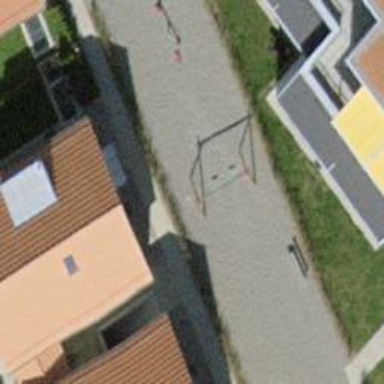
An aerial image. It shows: Playground featuring swings.